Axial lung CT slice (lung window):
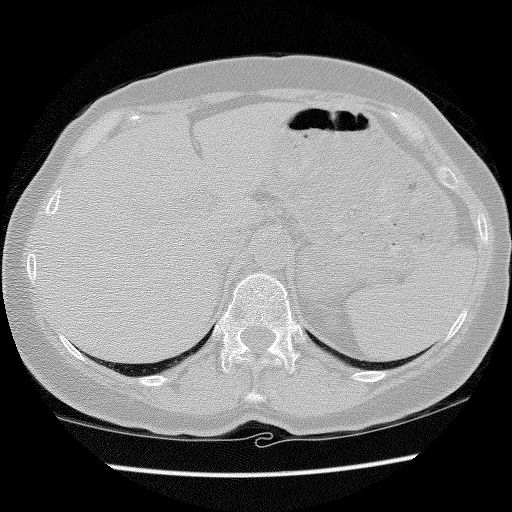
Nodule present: no